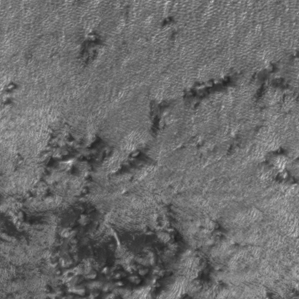
Label: frost